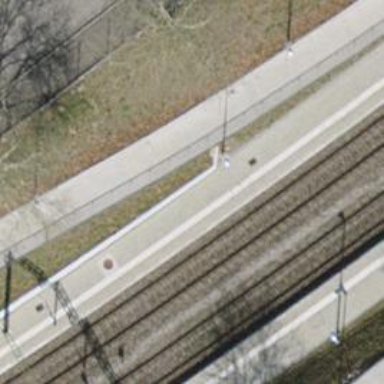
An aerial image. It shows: Stop position for public transport at railway stop.